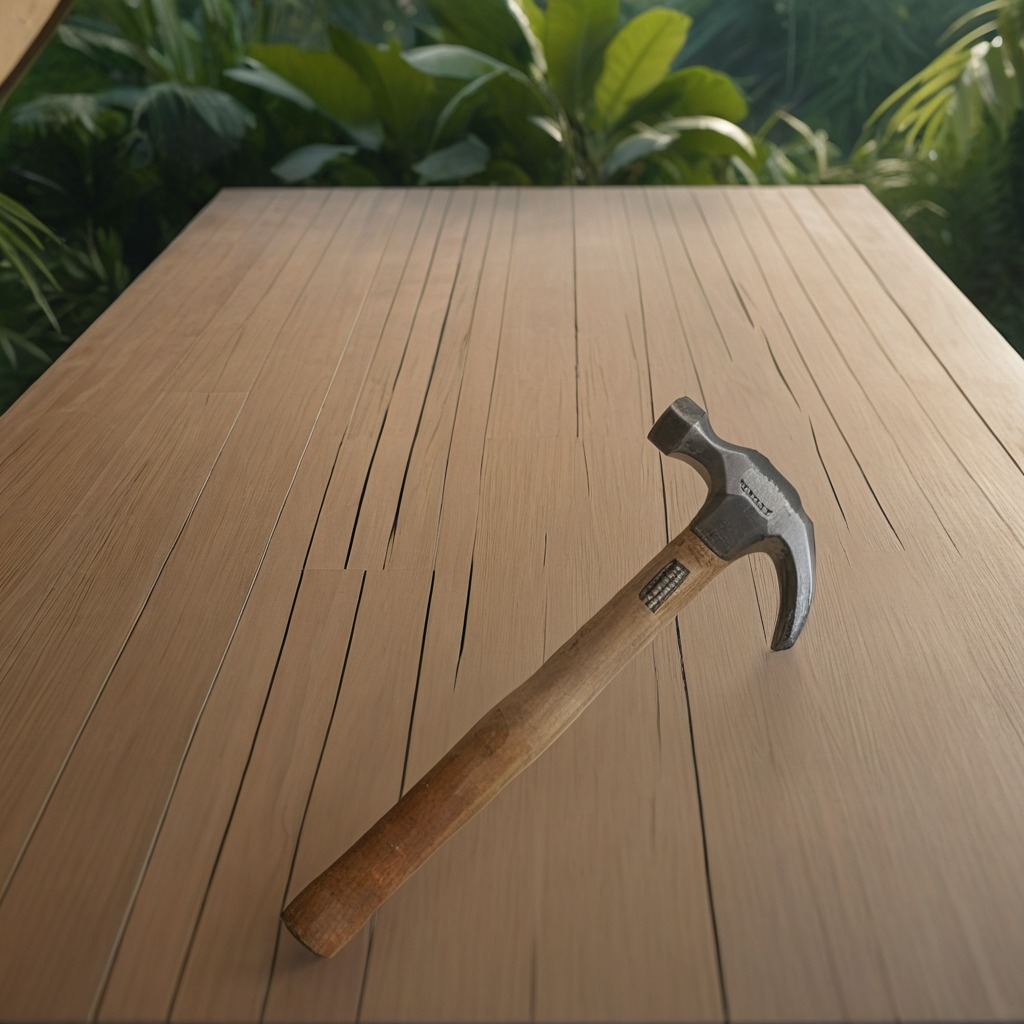
A hammer is lying on a clean wooden table inside a jungle field workshop tent humid ambient light worn but